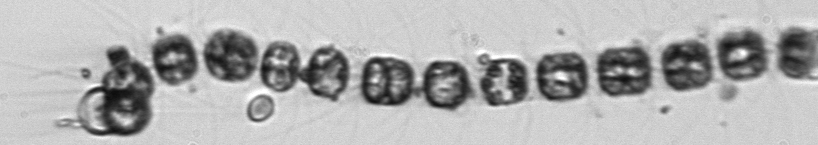
Label: Thalassiosira